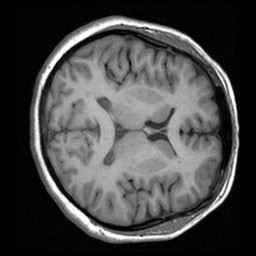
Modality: T1w
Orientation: axial
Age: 40